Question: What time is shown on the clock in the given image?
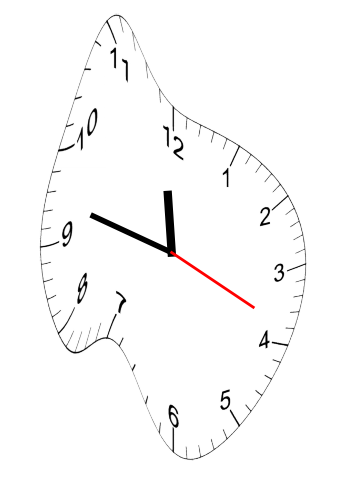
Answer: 11:47:19